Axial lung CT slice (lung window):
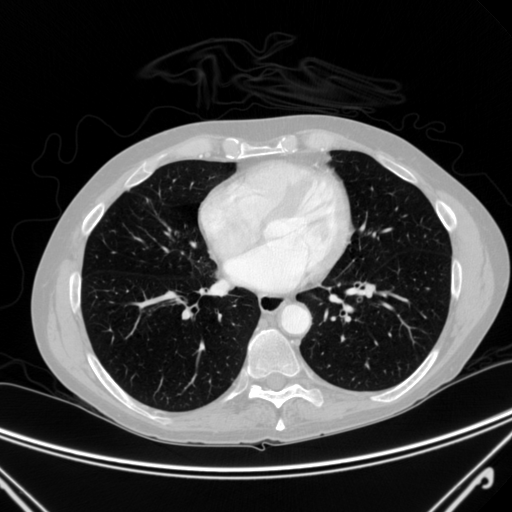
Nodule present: no